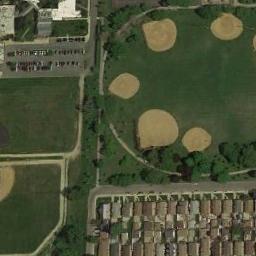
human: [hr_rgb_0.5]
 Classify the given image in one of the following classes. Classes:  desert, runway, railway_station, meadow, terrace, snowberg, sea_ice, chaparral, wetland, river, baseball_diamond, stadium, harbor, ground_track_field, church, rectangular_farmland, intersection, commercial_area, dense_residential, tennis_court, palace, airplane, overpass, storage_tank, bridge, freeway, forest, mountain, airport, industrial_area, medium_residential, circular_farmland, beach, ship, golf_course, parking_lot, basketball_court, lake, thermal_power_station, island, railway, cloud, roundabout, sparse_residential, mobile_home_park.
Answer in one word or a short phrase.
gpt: baseball_diamond